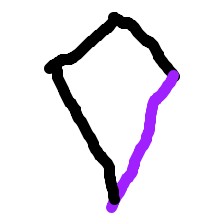
Shape: kite